Platform: macOS
Application: Chrome
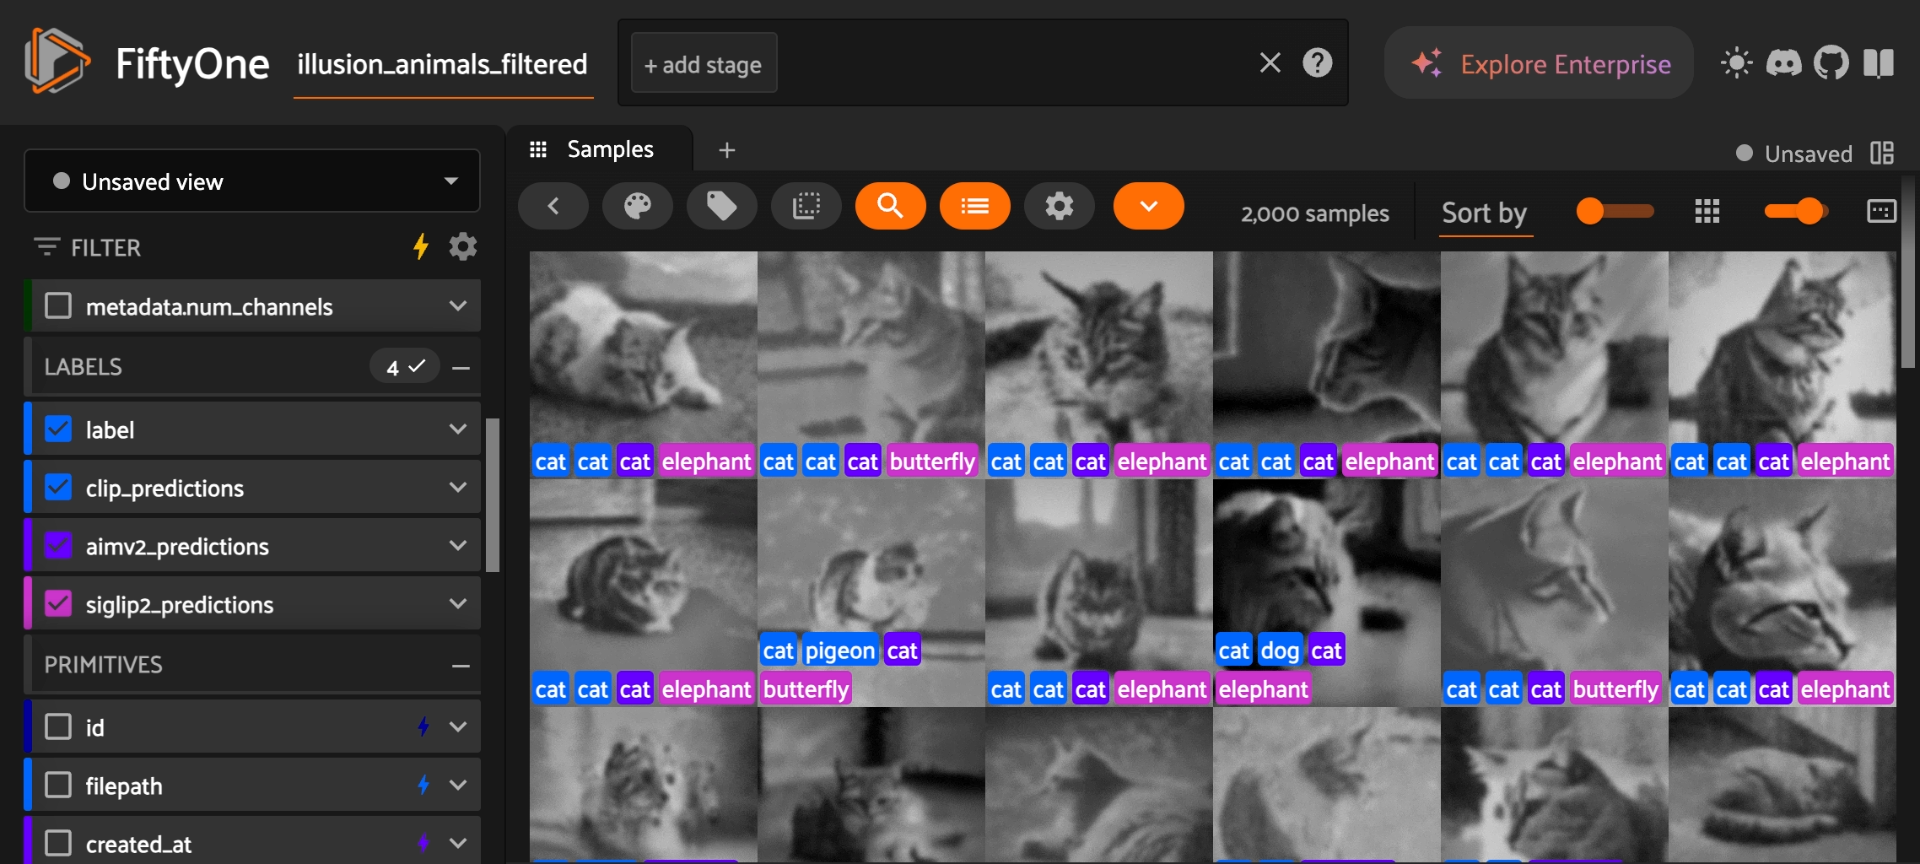
task_description: Scroll up on the sidebar
action_type: click
element_info: Slider
steps_since_start: 1

task_description: Scroll down on the sidebar
action_type: click
element_info: Slider
steps_since_start: 1
task_description: Locate Select dataset menu
action_type: hover
element_info: Menu Item
steps_since_start: 1

task_description: Open an expanded modal for the second sample in the second row of the samples panel
action_type: click
element_info: Icon
steps_since_start: 1

task_description: Open Sort by menu
action_type: click
element_info: Menu Item
steps_since_start: 1

task_description: Locate the actions row toolbar
action_type: hover
element_info: Menu Item
steps_since_start: 1

task_description: Where can I find the number of samples in this dataset?
action_type: hover
element_info: Text
steps_since_start: 1

task_description: Locate the sidebar
action_type: hover
element_info: Menu Item
steps_since_start: 1